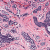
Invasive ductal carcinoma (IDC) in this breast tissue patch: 0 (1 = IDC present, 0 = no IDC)